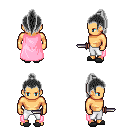
a pixel art fantasy rpg character, male body template, human, tanned skin, pink cape, white pants, gray long topknot hairstyle, gray slippers, dagger, four views (front, back, left, right), 2x2 character sprite sheet, small pixel art, hard edges, no anti-aliasing